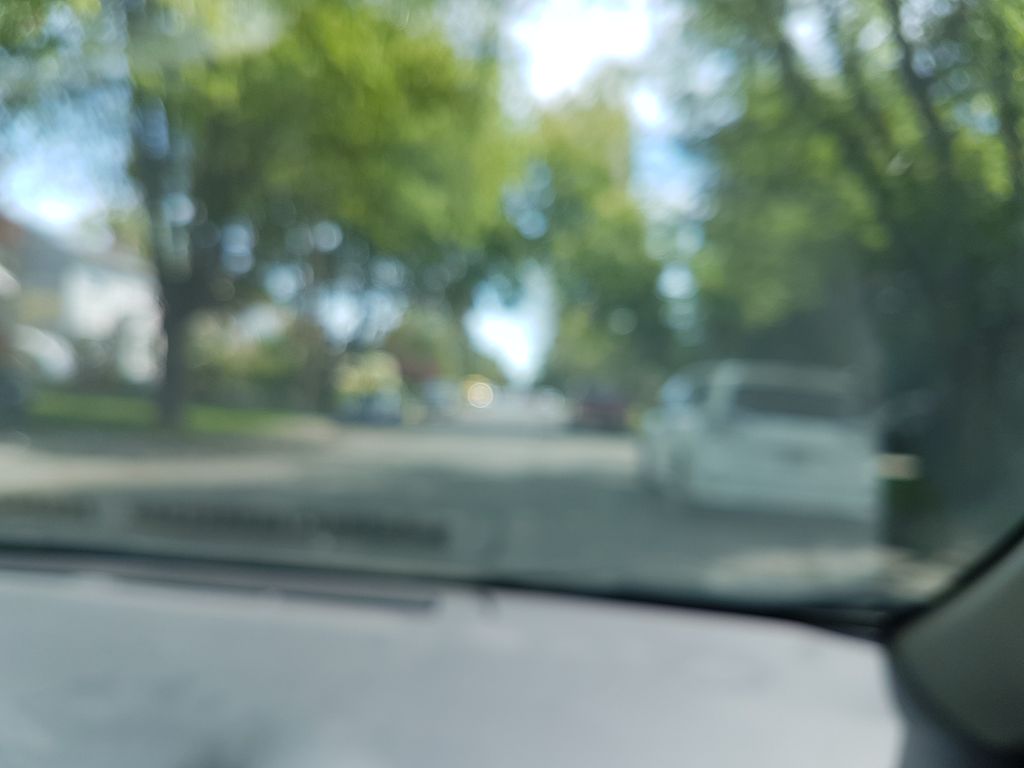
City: victoria